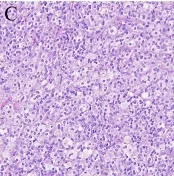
(C) Tumor cells are epithelioid cells with clear or eosinophilic cytoplasm (20x).
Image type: pathology (h&e)